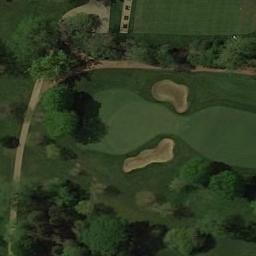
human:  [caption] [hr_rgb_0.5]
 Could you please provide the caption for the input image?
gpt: There are lots of  trees beside the golf course .

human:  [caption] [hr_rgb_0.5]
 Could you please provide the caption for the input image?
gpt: The picture shows a road with a nearly 180-degree turn .

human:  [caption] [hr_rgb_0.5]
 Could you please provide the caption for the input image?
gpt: There are a few bunkers and a few paths on the large green lawn on the golf course and many trees .

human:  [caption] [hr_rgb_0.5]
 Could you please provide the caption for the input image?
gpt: The golf course has a fairway, Some barrier trees and two sandpits and a road goes through the golf course .

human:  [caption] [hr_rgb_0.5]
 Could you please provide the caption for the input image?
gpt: There are two bunkers and some green trees on the golf course .